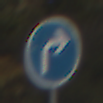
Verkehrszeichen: VorgeschriebeneFahrtrichtungRechts
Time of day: MorningAfternoon
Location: Outdoor (RoadRail)
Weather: PartlyCloudy
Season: NotSpecified
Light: Natural